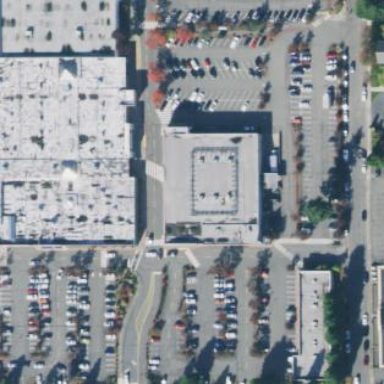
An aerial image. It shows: Flat roof retail building.